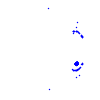
Particle: kaon